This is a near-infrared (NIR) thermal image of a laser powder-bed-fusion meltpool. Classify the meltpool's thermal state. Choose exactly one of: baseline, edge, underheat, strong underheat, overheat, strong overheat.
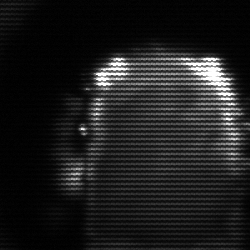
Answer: baseline